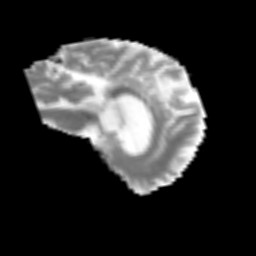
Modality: MD
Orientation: sagittal
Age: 51
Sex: female
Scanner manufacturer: siemens
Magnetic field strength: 3 T
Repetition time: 3.2 s
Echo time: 0.081 s